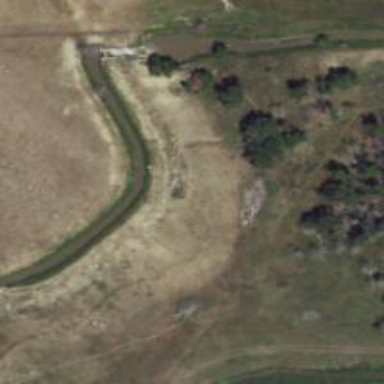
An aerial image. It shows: Irrigation canal designed for service purposes.